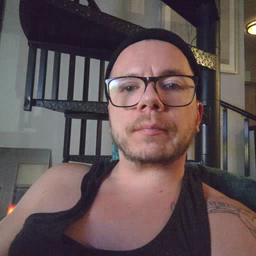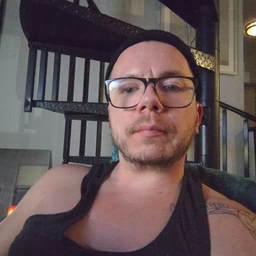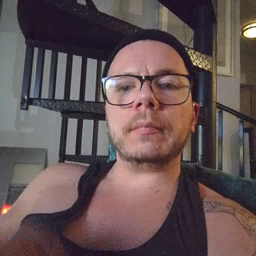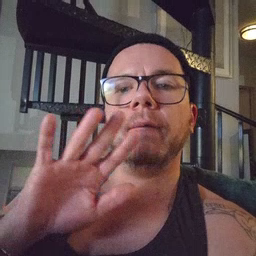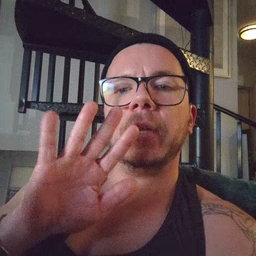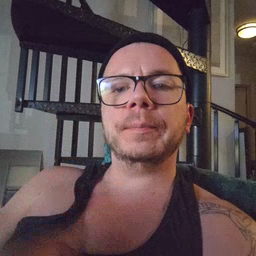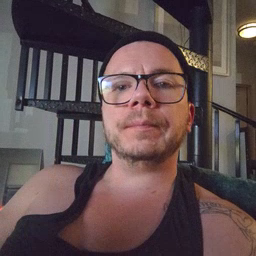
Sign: finger